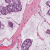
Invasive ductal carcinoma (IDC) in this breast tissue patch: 1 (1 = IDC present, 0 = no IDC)